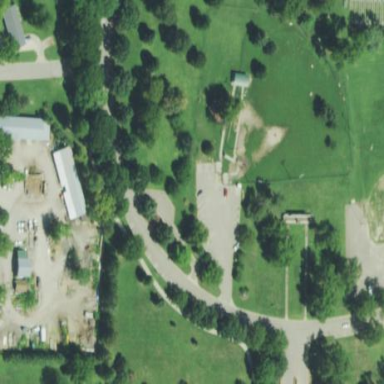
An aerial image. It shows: Dog park for leisure land.